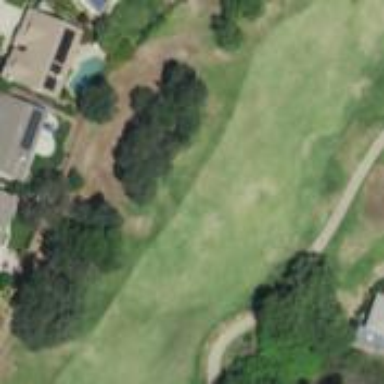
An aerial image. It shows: View of golf hole.